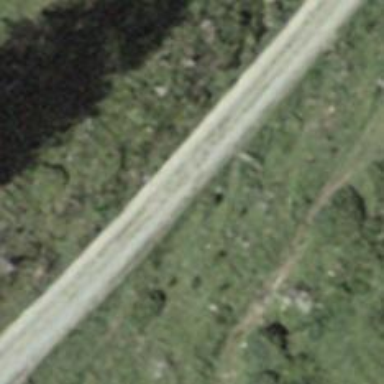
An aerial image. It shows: Gravel track with grade3 tracktype.